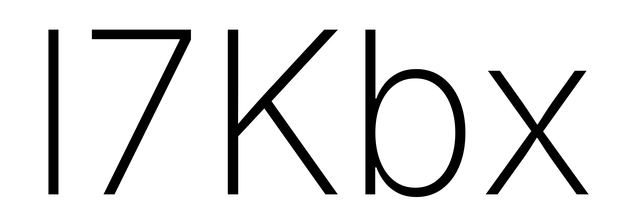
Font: Inter_ExtraLight